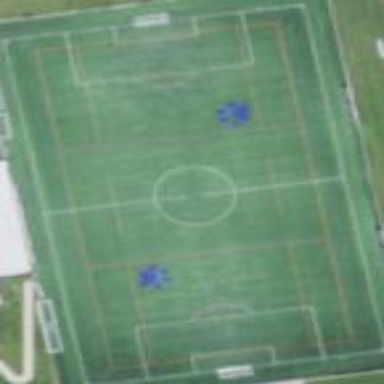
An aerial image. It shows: Soccer pitch for leisure land activities.